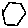
Label: hexagon